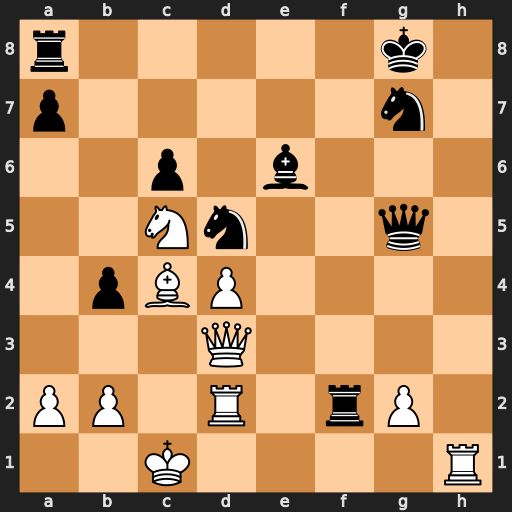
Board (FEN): r5k1/p5n1/2p1b3/2Nn2q1/1pBP4/3Q4/PP1R1rP1/2K4R
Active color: w
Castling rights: -
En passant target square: -
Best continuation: Qh7+ Kf7 Ne4